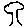
Label: tree